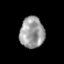
Tissue: prostate
Cell type: T cells
Senescence score: 0.3262
Nuclear area (px): 745
Mean DAPI intensity: 156.309